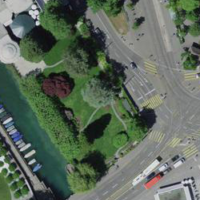
EUNIS habitat code: 53
Species observed at this site:
Chroicocephalus ridibundus
Asplenium ruta-muraria
Podiceps cristatus
Cygnus olor
Fulica atra
Chelidonium majus
Amaranthus blitum
Anas platyrhynchos
Aythya ferina
Aythya fuligula
Columba livia
Cymbalaria muralis
Passer domesticus